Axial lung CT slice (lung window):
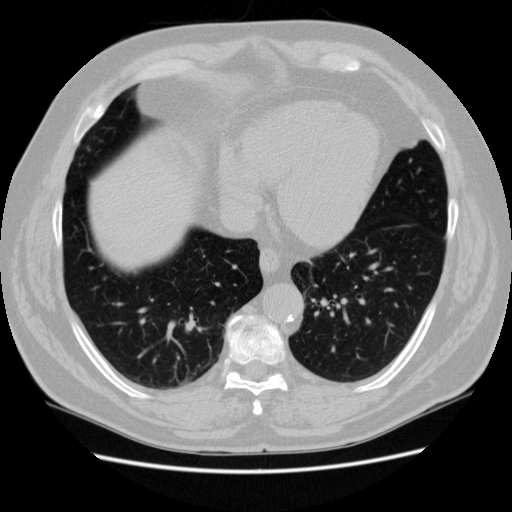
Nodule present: no